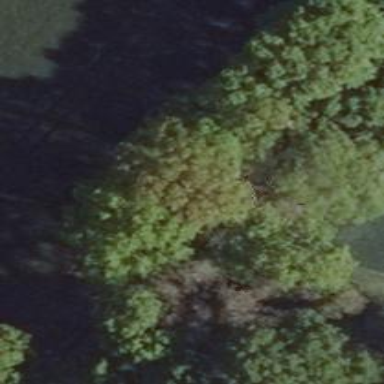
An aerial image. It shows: Row of trees in natural setting.